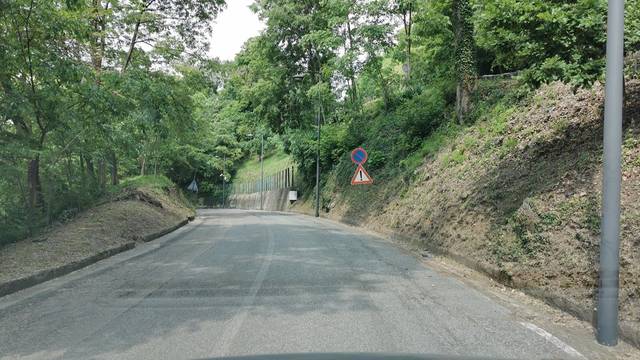
Region: Italy
Coordinates: 45.094, 8.273